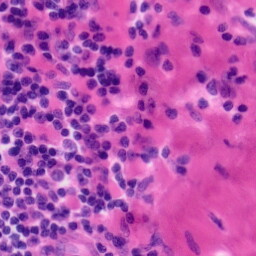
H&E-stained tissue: Tonsil